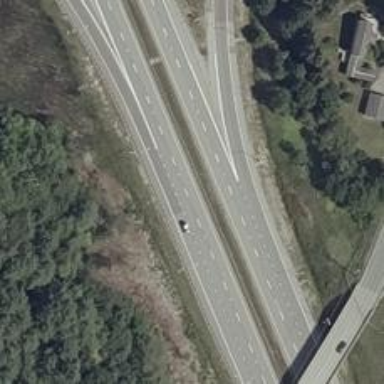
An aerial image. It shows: Asphalt motorway link.